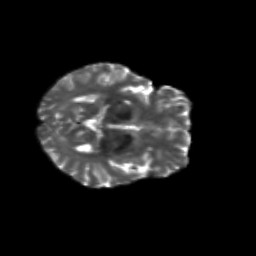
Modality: T2w
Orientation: axial
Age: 66
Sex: female
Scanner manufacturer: siemens
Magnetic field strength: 3 T
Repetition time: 4.71 s
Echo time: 0.0906 s